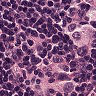
Metastatic tissue present: yes